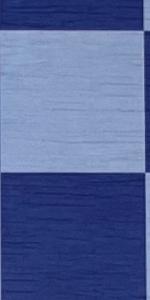
Label: Empty